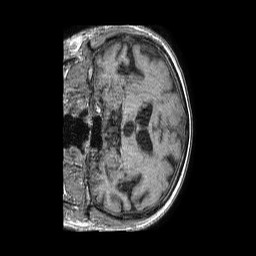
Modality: T1w
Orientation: coronal
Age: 70
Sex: male
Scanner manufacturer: philips
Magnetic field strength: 1.5 T
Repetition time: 0.0079 s
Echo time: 0.003656 s